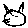
Label: cat